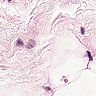
Metastatic tissue present: no